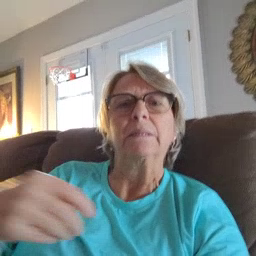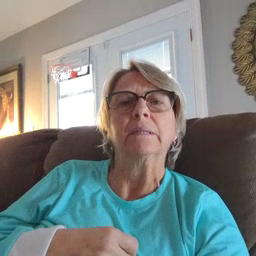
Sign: white